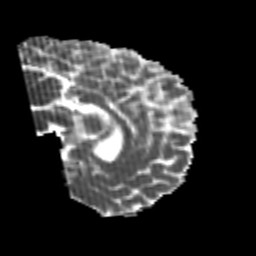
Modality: MD
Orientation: sagittal
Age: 24
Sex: male
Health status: healthy
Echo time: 0.074 s